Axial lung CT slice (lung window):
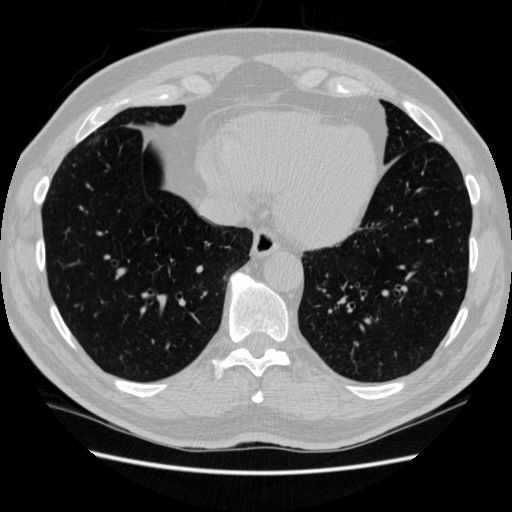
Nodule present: no